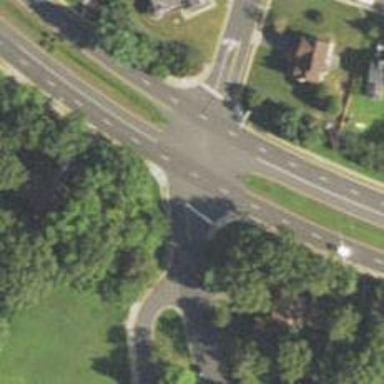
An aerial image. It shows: Unmarked road crossing.